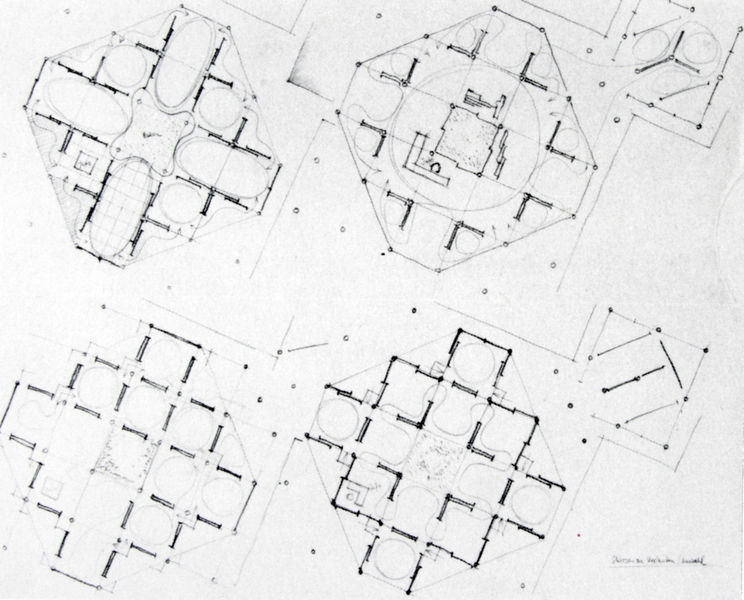
Titel: "Baumschule", Projekt für einen Umweltschutzpavillon, Grundrisse
Künstler: Thomas Herzog
Schlagwörter: weiß, grau, schwarz, skizze, zeichnung, anlage, gebäude, architektur, häuser, papier, grafik, graphik, industrie, wände, rechteck, schwarzweiß, räume, entwurf, ecken, etagen, geschosse, plan, stockwerke, quadrat, raster, grundriss, blöcke